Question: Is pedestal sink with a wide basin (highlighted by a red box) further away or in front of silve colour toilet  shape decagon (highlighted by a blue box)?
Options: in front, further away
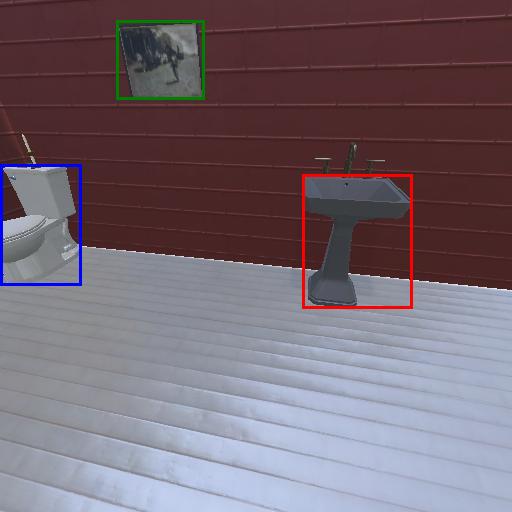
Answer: in front